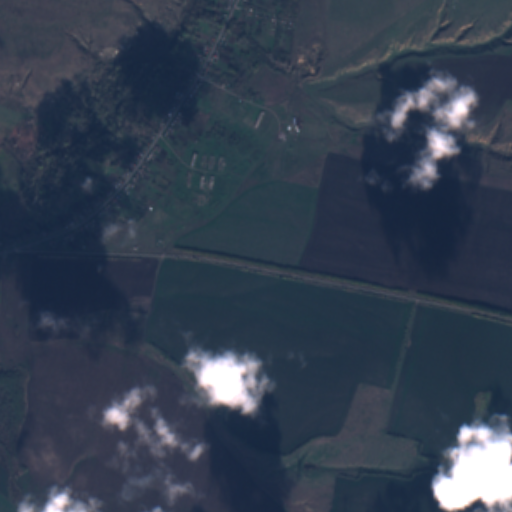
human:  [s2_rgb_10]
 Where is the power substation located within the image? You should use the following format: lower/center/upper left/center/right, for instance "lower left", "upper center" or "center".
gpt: The power substation is located in the center left of the image.
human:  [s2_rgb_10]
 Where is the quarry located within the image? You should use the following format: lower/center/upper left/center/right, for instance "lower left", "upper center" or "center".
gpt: The quarry is located in the upper center of the image.
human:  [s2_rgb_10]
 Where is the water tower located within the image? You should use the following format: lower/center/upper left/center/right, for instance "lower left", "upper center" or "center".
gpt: The water tower is located in the center of the image.
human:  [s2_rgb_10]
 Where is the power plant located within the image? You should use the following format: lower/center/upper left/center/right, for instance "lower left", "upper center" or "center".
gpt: There is no power plant in the image.